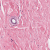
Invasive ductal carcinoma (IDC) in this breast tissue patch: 0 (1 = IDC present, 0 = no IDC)